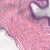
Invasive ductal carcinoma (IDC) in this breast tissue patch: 0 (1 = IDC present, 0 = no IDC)